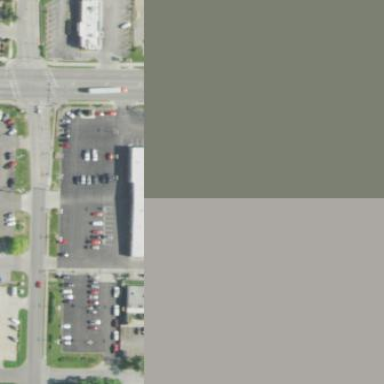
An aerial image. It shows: Building housing car shop.